Question: Alright, I'm building a basic image uploader for some clients and I'm running into some kind of bug and I'm tearing my hair out.
After I get the $_FILES array I do a little processing to make it easier to parse the images but post processing my values are truncated.
Here's the relevant PHP:
'''
function organizeFilesArray(&$file_post) {
$file_array = array();
$file_count = count($file_post['name']);
$file_keys = array_keys($file_post);
for ($i=0; $i<$file_count; $i++) {
foreach ($file_keys as $key) {
$file_array[$i][$key] = $file_post[$key][$i];
echo "$file_array[$i][$key]";
echo " ... ";
echo "$file_post[$key][$i] ";
}
echo "$file_count ";
}
return $file_array;
}
if(isset($_POST)){
$destinationDirectory = '/Applications/MAMP/htdocs/image_upload/uploads/';
//check if _FILES array is empty or if the file was uploaded via POST
if(!isset($_FILES['ImageFile']) || !is_uploaded_file($_FILES['ImageFile']['tmp_name'])){
die('Something went wrong with Upload!');
}
//clean up the array so I can handle it simply
//$imageArray = organizeFilesArray($_FILES['ImageFile']);
$file_array = organizeFilesArray($_FILES['ImageFile']);
echo" array size pp: " . sizeof($file_array);
foreach($file_array as $file){
//random number to be added after image name
$randomNumber = rand(0, <PHONE>);
//access these values by using their index position
//$imageName = str_replace(' ','-',strtolower($file['name']));
$imageName = $file['name']; //get file name
$imageSize = $file['size']; // Obtain original image size
$tempSrc = $file['tmp_name']; // Tmp name of image file stored in PHP tmp folder
$imageType = $file['type']; //Obtain file type, returns "image/png", image/jpeg, text/plain etc.
echo "This is the type before we try: " . $file['type'];
echo "This is the name before we try: " . $file['name'];
echo "This is the size before we try: " . $file['size'];
//make sure filetype is supported
switch(strtolower($imageType)){
case 'image/png':
$createdImage = imagecreatefrompng($file['tmp_name']);
break;
case 'image/gif':
$createdImage = imagecreatefromgif($file['tmp_name']);
break;
case 'image/jpeg':
case 'image/pjpeg':
$createdImage = imagecreatefromjpeg($file['tmp_name']);
break;
default:
die('Unsupported File!:'.$imageType); //output error and exit
}
'''
Sorry for all the echo statements in there, trying to figure out what's going on. When trying to upload something I get this (from Firebug):

So.. after processing, everything in my array is being truncated to the first character it seems like? Any help would be greatly appreciated!
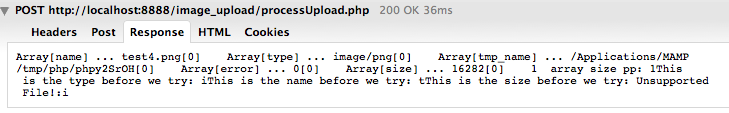
Answer: It looks like you might be breaking up just one of your uploaded files.
Try changing:
'''
$file_array = organizeFilesArray($_FILES['ImageFile']);
'''
to just
'''
$file_array = organizeFilesArray($_FILES);
'''